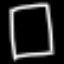
Label: square